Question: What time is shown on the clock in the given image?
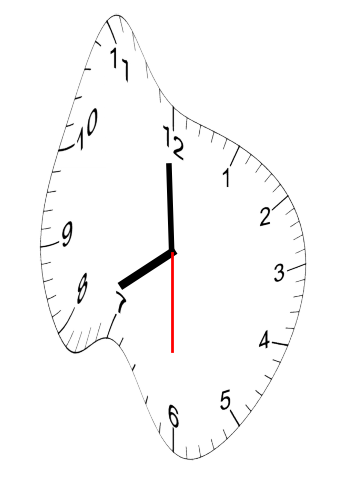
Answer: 07:59:30